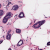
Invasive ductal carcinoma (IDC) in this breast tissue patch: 0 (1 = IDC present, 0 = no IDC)